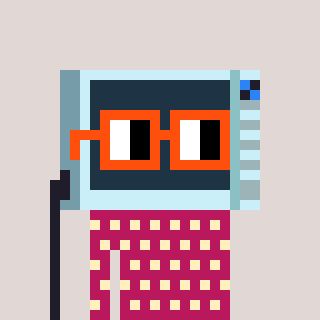
a pixel art character with square orange glasses, a microwave-shaped head and a darkpink-colored body on a warm background